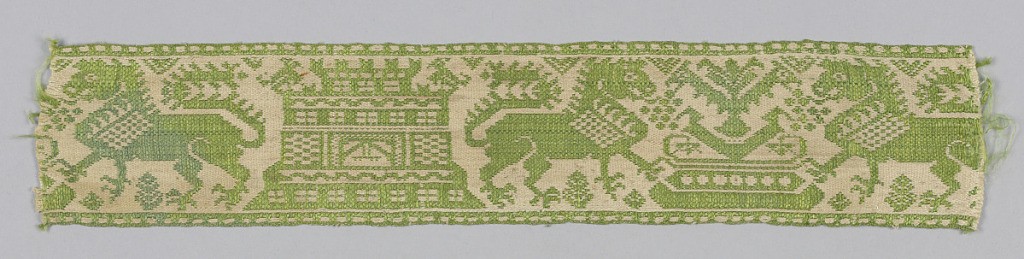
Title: Band
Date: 16th century
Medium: silk, linen Technique: woven
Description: Woven band in green and cream. Design of confronted lions, a fountain and a castle.